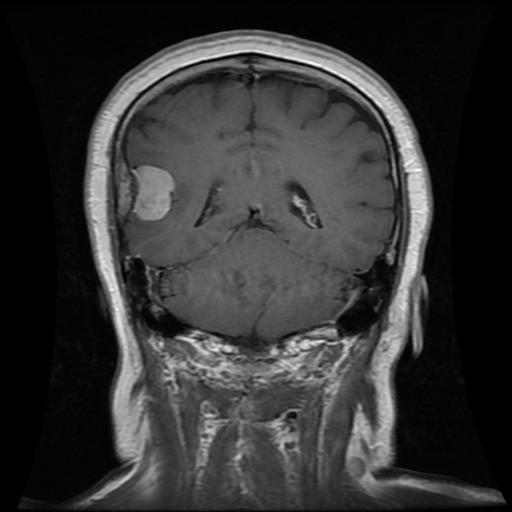
Label: meningioma